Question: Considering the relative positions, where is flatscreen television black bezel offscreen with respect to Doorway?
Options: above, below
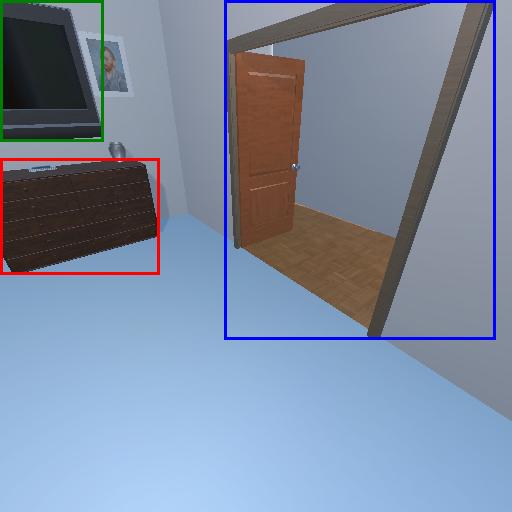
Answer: above